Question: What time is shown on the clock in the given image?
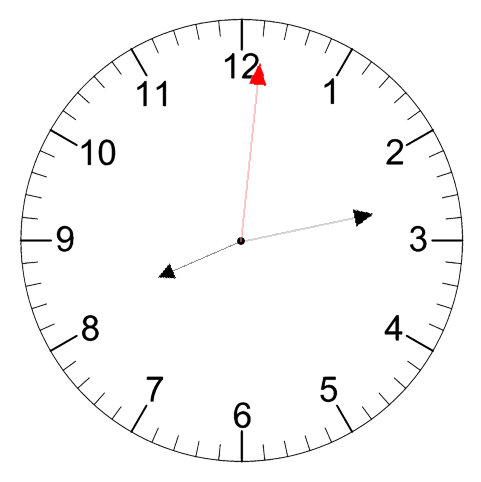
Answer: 08:13:01